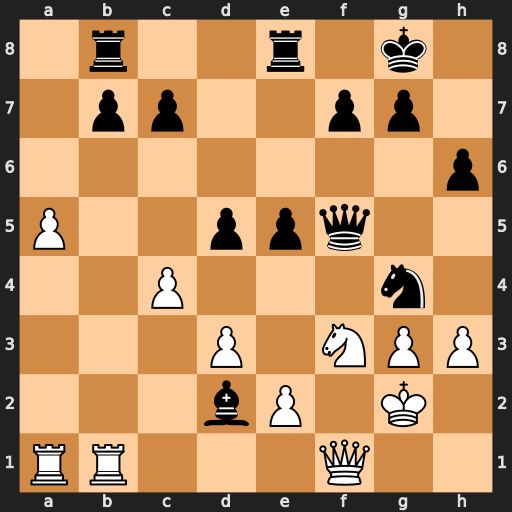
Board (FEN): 1r2r1k1/1pp2pp1/7p/P2ppq2/2P3n1/3P1NPP/3bP1K1/RR3Q2
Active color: w
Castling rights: -
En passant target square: -
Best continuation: hxg4 Qxg4 Nxd2